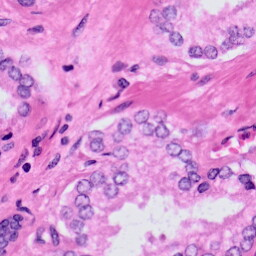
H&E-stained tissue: Prostate